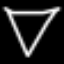
Label: diamond